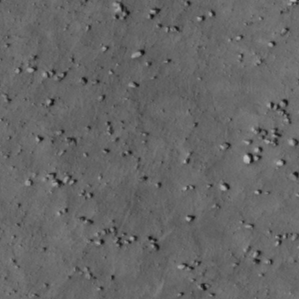
Label: non_frost